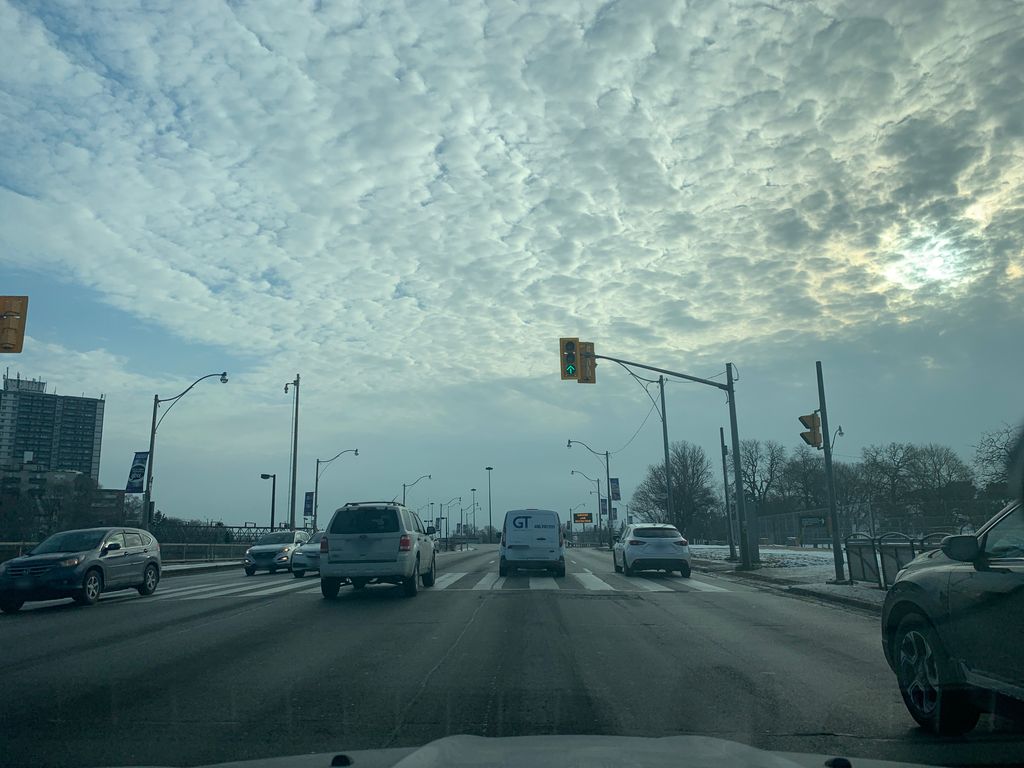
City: toronto